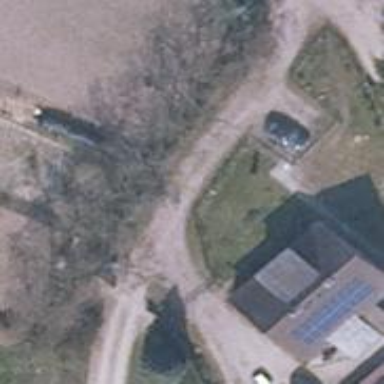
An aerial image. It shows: Driveway leading to service road.